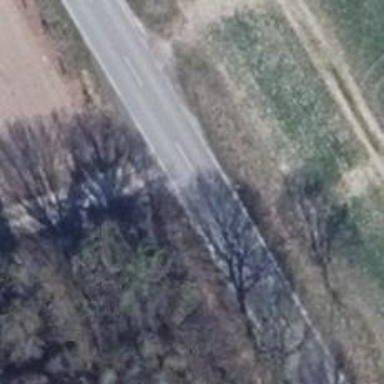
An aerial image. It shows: Secondary road with asphalt surface.